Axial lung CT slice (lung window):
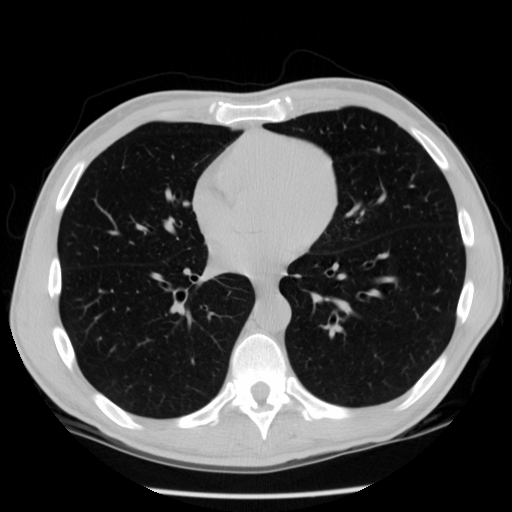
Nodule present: no